Interaction volume radius: 10 \u00c5
Interaction volume height: 35 \u00c5
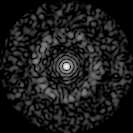
Disorder parameter: 0.8302